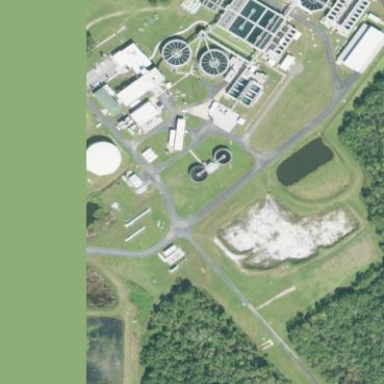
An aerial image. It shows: Man-made water works facility.